Question: Very new to Python/programming, trying to create a "grocery list generator" as a practice project.
I created a bunch of meal variables with their ingredients in a list, then to organise that list in a specific (albeit probably super inefficient) way with vegetables at the top I've added a numerical value at the start of each string. It looks like this -
'''
meal = ["07.ingredient1", "02.ingredient2", "05.ingredient3"]
'''
It organises, prints, and writes how I want it to, but now I want to remove the first three characters (the numbers) from each string in the list before I write it to my text file.
So far my final bit of code looks like this -

Have tried a few different things between the '.sort' and 'with open' like replace, strip, range and some other things but can't get them to work.
My next stop was trying something like this, but can't figure it out -
'''
for item in groceries[1:]
str(groceries(range99)).replace('')
'''
Thanks heaps for your help!
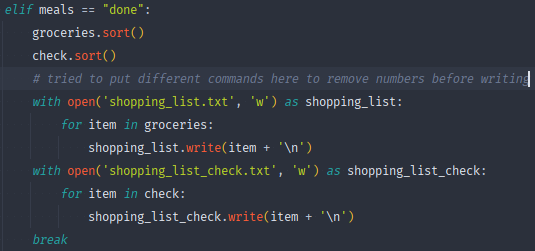
Answer: '''
for item in groceries:
shopping_list.write(item[3:] + '
')
'''